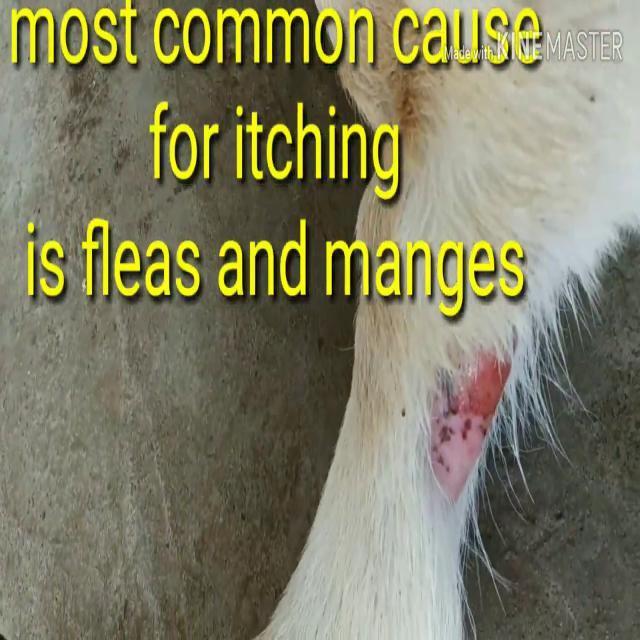
Canine dermatitis — inflammation of the skin presenting with erythema, pruritus, papules, and excoriation. May be allergic, contact, or atopic in origin.